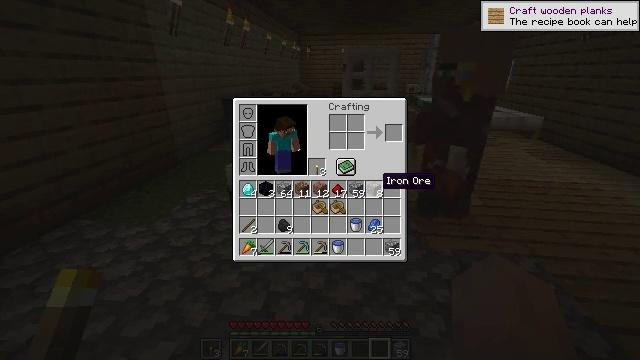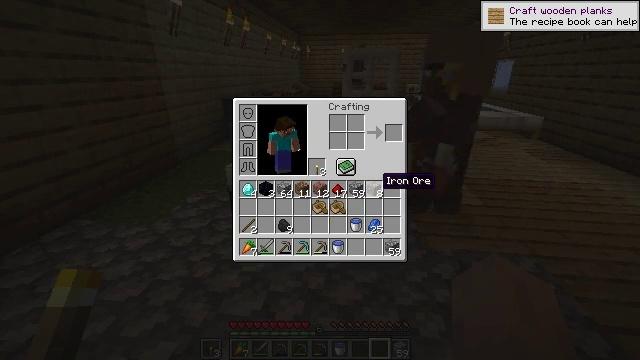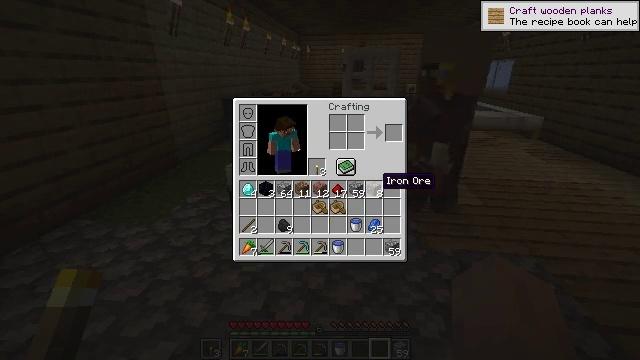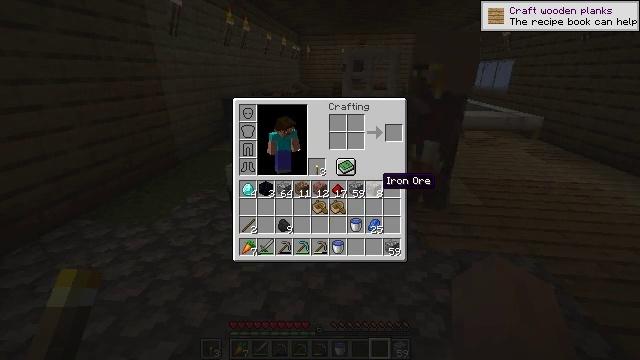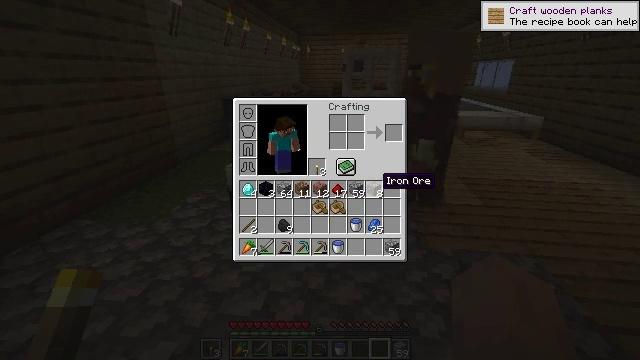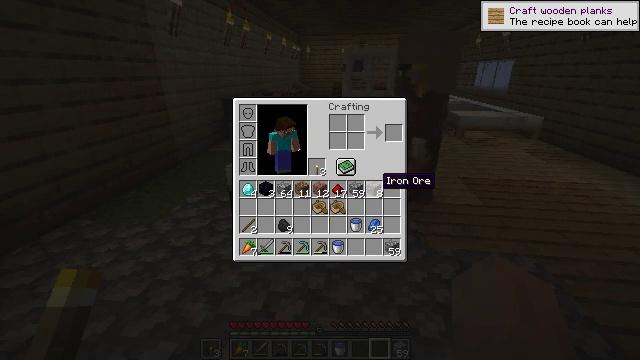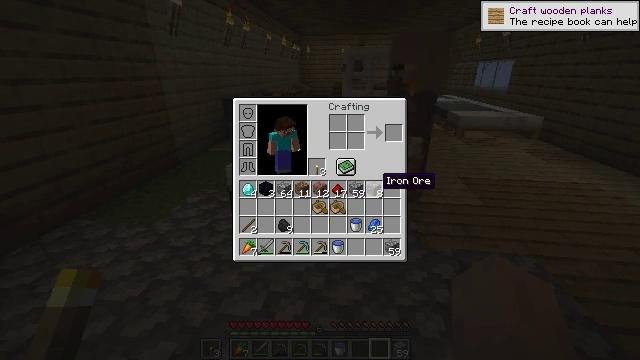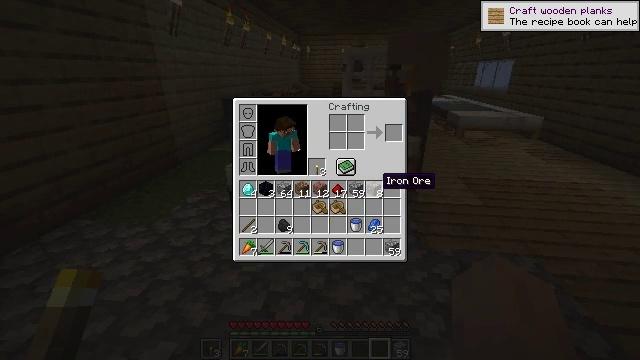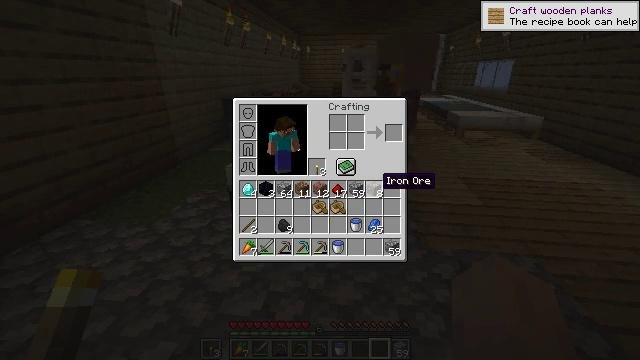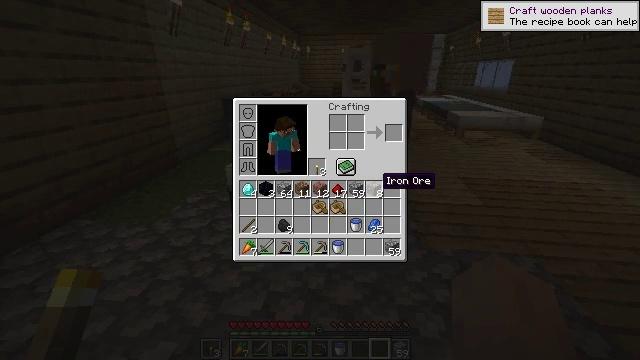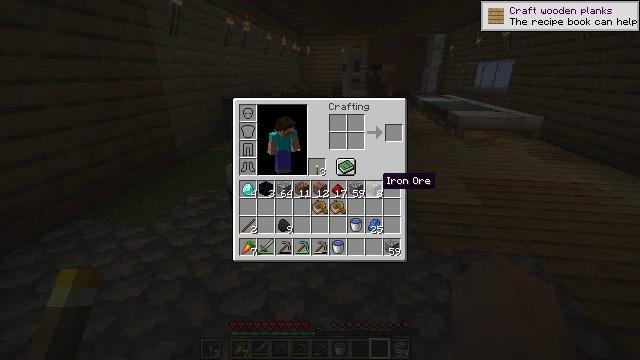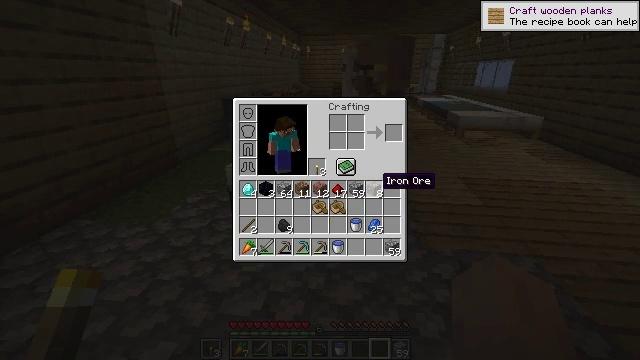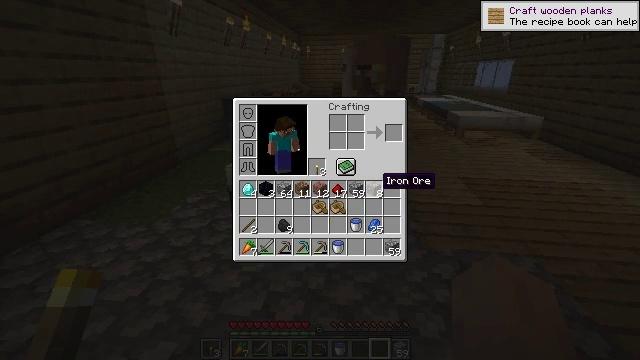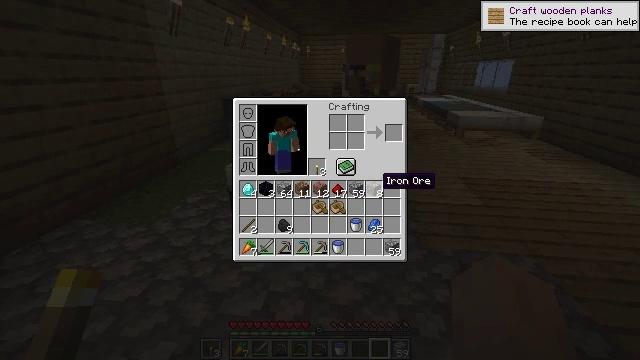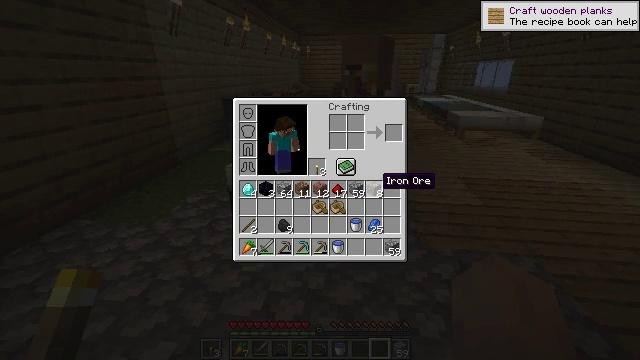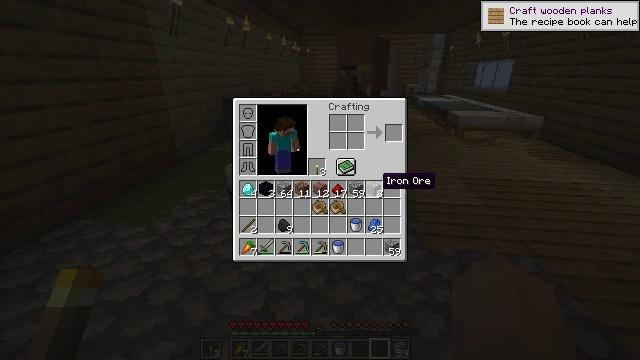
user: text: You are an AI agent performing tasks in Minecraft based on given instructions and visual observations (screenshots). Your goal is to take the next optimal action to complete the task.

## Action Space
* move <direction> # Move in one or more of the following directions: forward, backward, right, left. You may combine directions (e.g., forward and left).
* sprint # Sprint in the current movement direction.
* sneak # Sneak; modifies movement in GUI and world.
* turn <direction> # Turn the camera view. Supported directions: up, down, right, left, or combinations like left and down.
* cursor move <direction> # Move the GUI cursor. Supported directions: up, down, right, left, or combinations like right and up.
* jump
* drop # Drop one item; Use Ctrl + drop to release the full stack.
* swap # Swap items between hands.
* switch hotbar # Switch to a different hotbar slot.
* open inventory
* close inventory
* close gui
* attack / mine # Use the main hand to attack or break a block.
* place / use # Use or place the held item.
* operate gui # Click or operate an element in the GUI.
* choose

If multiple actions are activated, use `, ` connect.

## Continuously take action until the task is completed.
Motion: motion action
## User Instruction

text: Craft a diamond sword with diamonds and a stick.
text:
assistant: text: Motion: no_op
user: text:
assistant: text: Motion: no_op
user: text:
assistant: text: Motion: no_op
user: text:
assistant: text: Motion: no_op
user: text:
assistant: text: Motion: no_op
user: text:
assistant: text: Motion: no_op
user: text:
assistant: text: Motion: no_op
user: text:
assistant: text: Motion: no_op
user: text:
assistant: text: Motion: no_op
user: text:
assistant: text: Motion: no_op
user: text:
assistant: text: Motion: no_op
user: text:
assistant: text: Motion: no_op
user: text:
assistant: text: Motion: no_op
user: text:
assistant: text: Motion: no_op
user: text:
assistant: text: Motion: no_op
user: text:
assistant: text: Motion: no_op
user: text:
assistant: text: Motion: no_op
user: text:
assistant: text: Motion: no_op
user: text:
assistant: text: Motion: no_op
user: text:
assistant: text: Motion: no_op
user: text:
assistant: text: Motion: no_op
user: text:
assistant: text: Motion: no_op
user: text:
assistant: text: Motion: no_op
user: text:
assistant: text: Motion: no_op
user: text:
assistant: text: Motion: no_op
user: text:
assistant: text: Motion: no_op
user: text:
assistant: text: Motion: no_op
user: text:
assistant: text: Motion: no_op
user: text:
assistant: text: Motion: no_op
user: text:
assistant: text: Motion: no_op